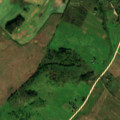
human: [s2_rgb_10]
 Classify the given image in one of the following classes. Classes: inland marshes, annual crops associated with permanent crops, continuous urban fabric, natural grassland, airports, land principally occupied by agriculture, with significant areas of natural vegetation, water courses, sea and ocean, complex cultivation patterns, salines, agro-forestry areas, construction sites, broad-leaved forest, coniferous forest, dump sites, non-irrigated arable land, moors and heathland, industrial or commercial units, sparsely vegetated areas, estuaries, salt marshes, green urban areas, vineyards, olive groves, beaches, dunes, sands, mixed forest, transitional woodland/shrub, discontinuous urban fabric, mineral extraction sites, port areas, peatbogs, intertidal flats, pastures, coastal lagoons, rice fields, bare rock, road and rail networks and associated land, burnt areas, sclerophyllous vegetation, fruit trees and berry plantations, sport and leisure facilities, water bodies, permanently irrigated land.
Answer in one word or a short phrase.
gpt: non-irrigated arable land, pastures, complex cultivation patterns